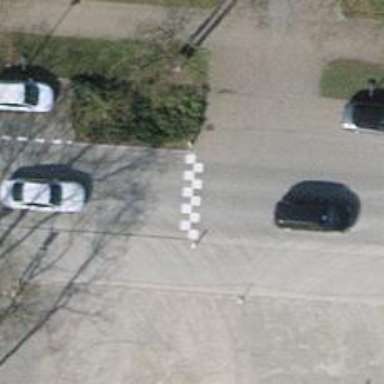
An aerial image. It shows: Table-style traffic calming feature.